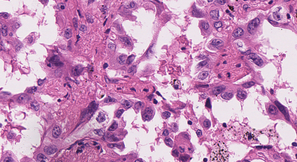
Tumor epithelial tissue: yes
Tumor-associated stroma tissue: yes
Normal tissue: no